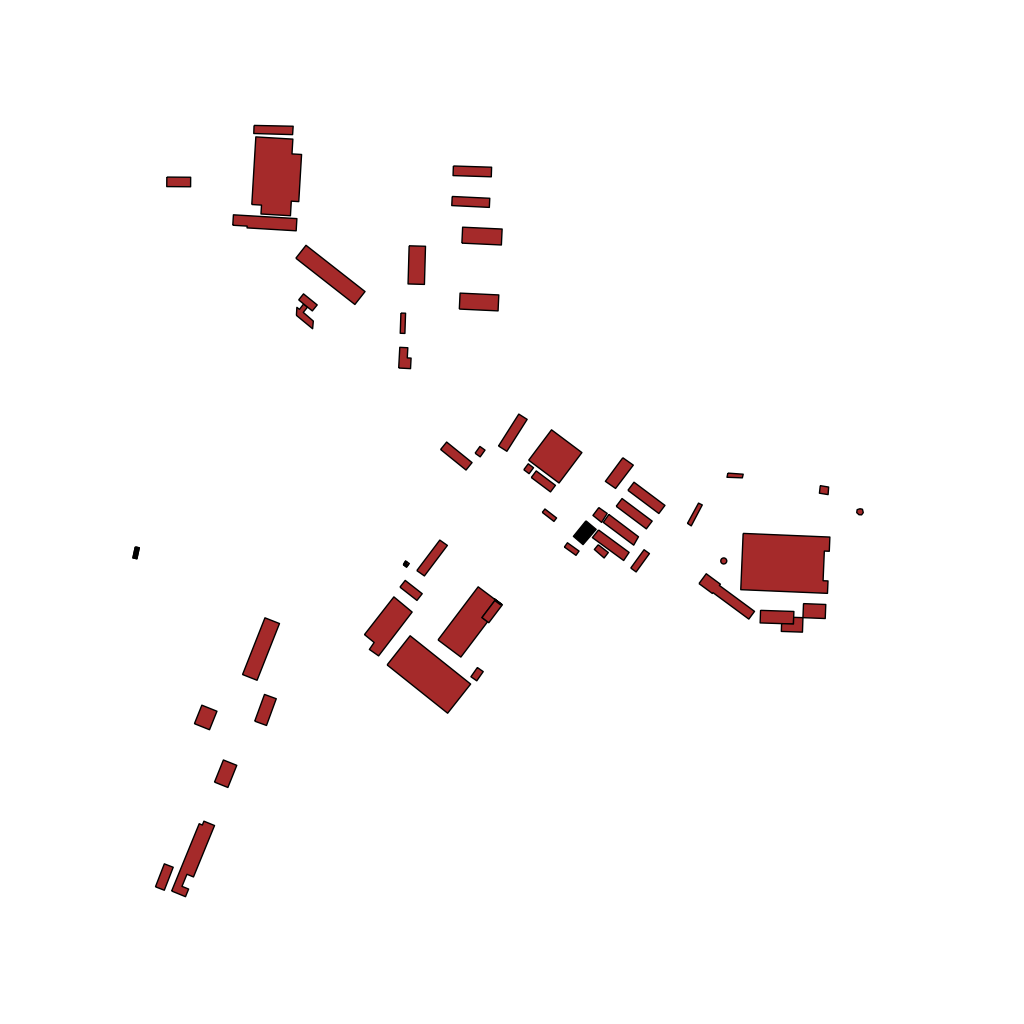
Tags: overhead vector_map, industrial, recreation, individual_rise, low_rise, density_1, Building, Facility, 1.0 km²